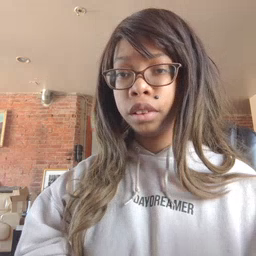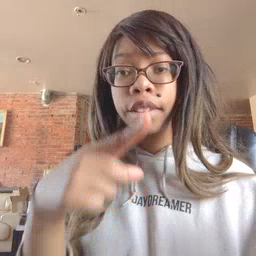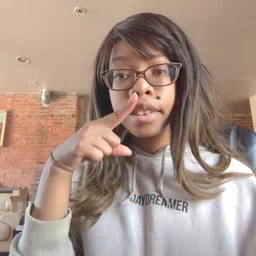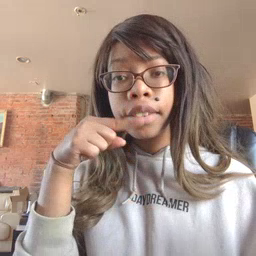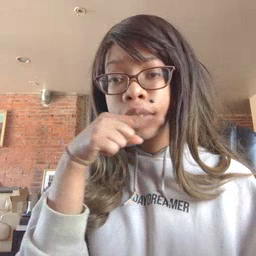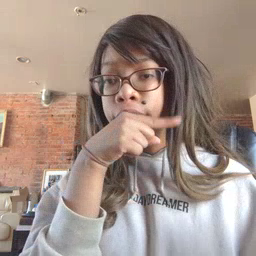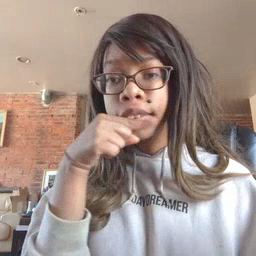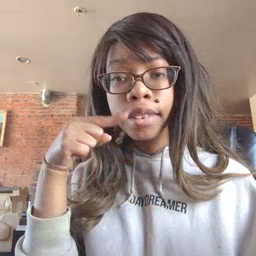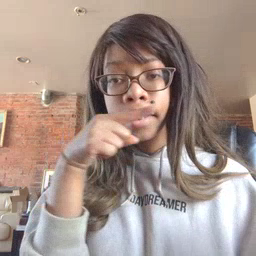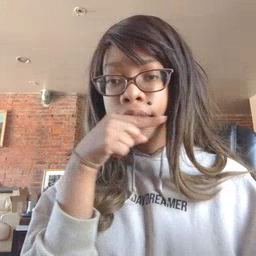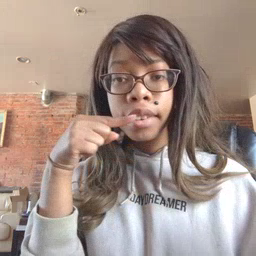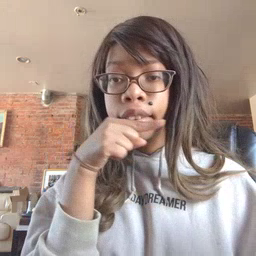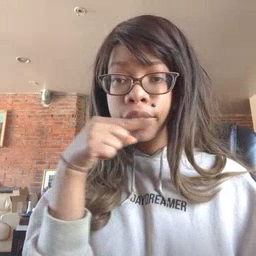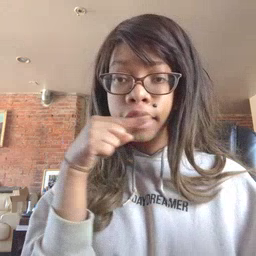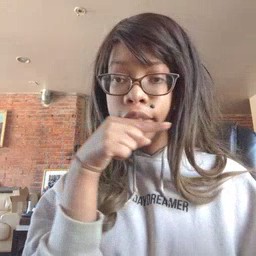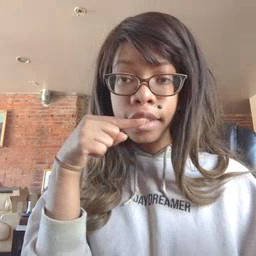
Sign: toothbrush